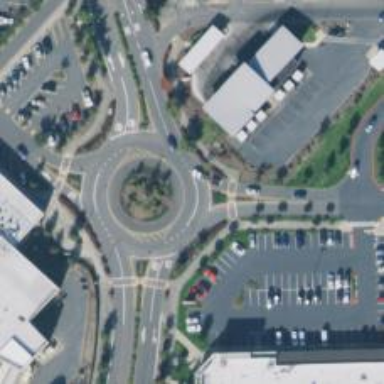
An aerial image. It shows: Unclassified road that forms roundabout at the junction.